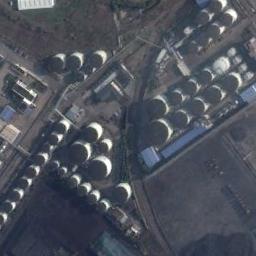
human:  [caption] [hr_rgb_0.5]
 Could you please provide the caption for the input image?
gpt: There are two rows of storage tanks, One of which is larger than the others .

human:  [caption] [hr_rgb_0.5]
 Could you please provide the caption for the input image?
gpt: There are many different-sized storage tanks and many buildings in the factory, And there are large lawns in the factory .

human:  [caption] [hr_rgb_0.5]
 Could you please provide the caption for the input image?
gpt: Many buildings are next to storage tanks .

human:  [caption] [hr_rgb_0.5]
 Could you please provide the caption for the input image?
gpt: There are many storage tanks on the bare land .

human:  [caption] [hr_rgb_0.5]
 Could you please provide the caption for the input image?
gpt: There are many storage tanks arranged neatly .